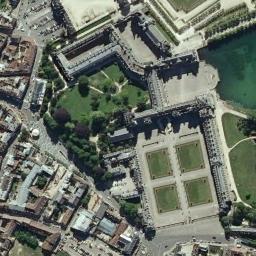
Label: palace